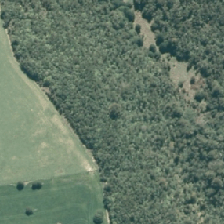
Land cover: manuka_kanuka